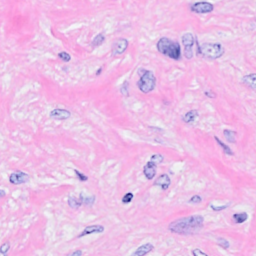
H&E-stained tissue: Breast